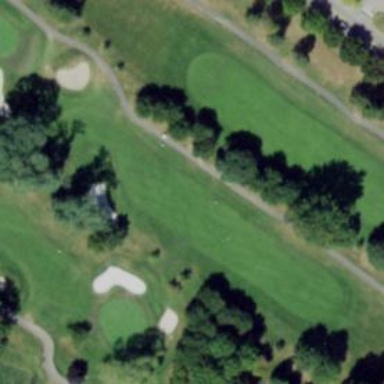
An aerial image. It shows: Golf hole.